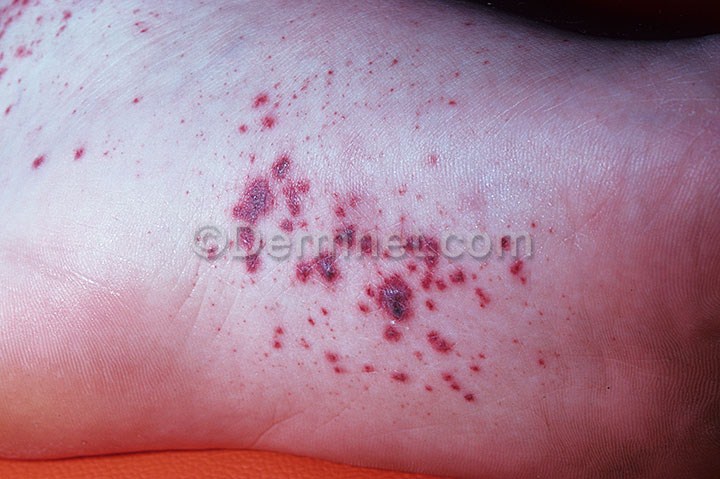
Disease: Vasculitis Photos